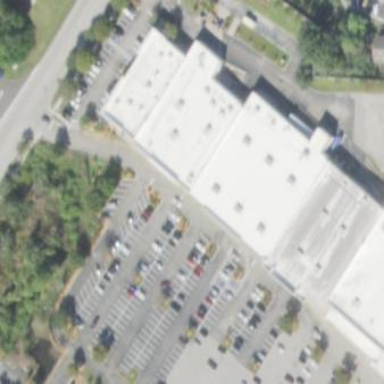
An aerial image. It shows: Department store building.